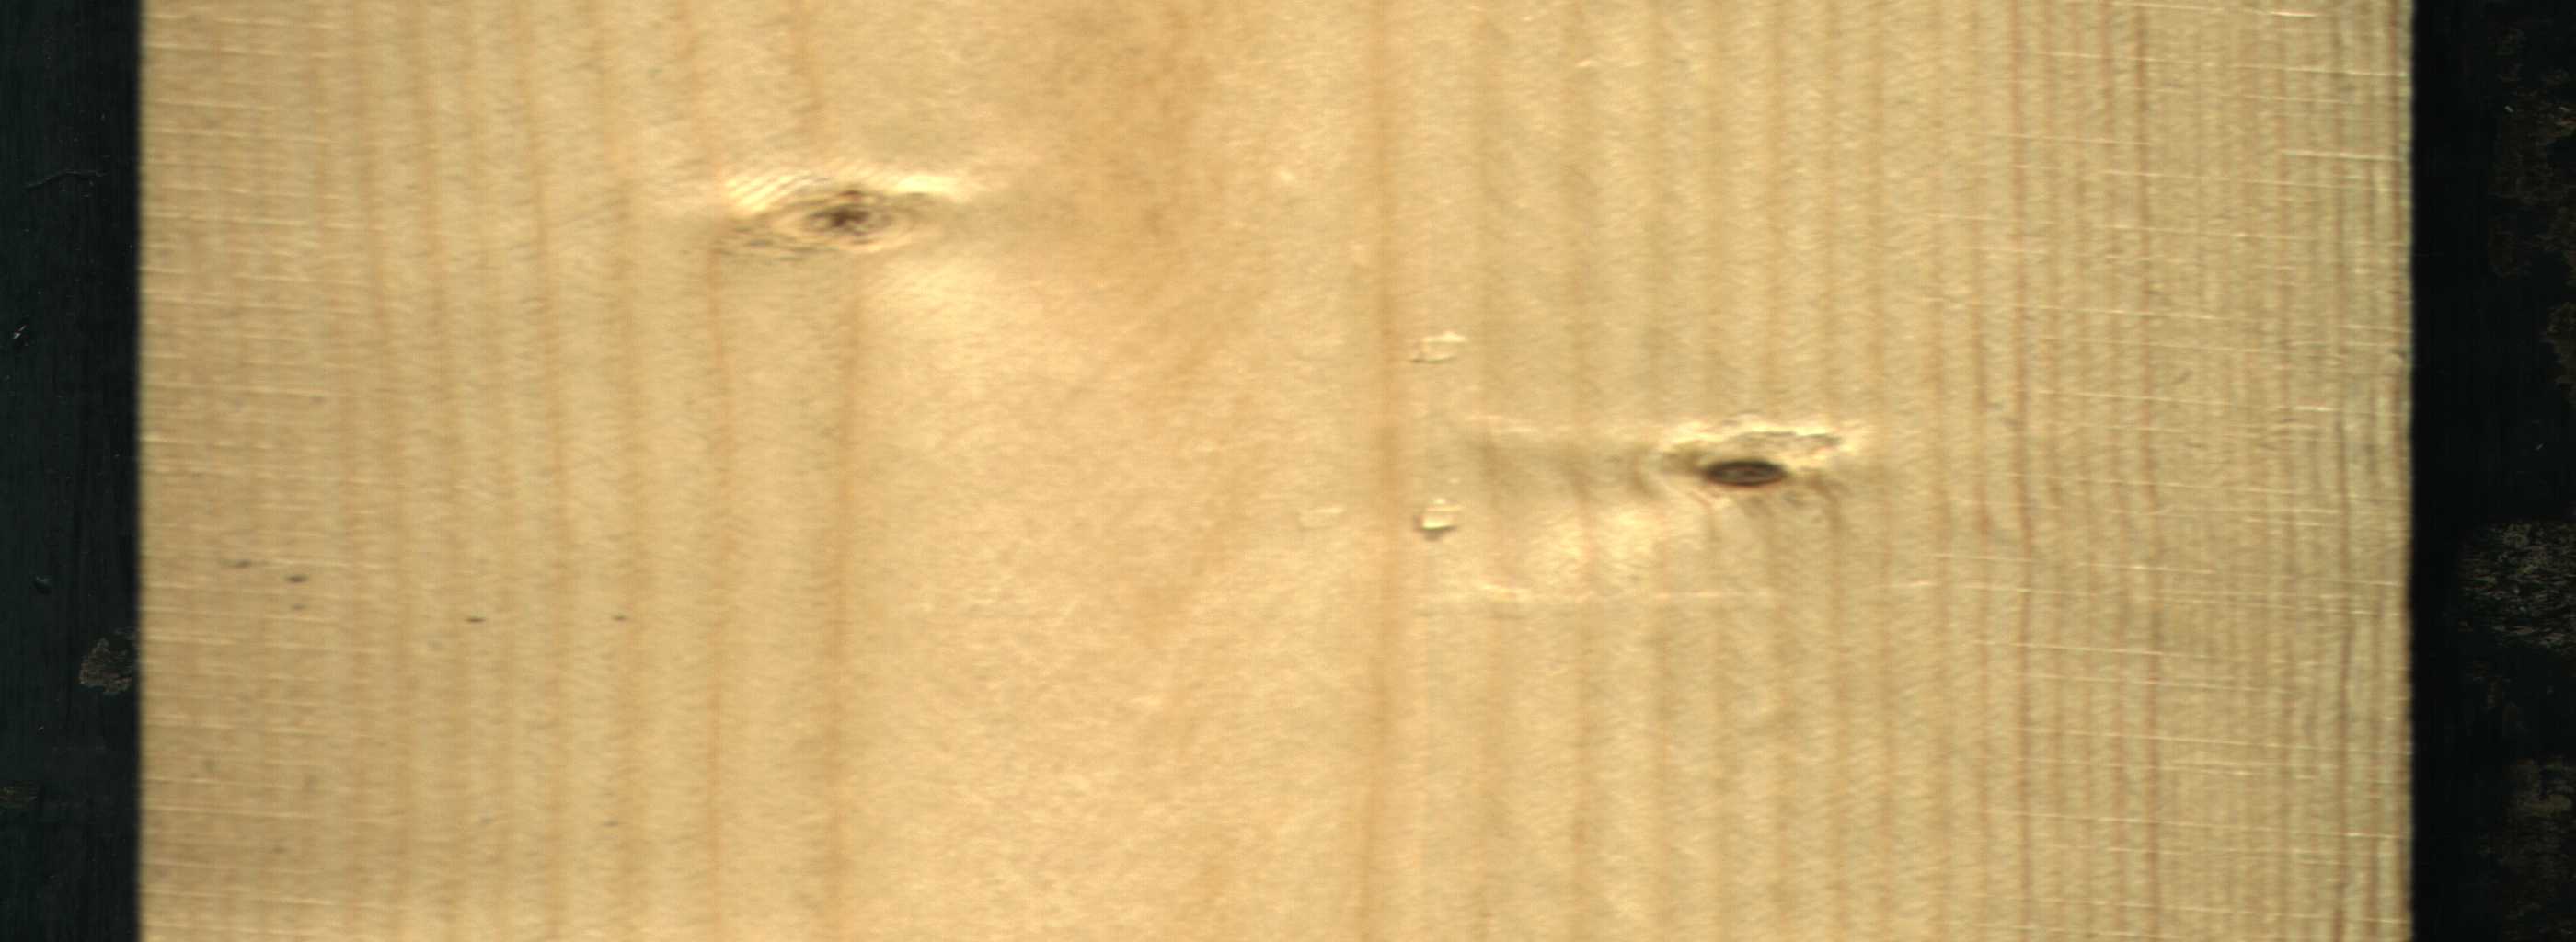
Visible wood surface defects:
Live_Knot
Live_Knot